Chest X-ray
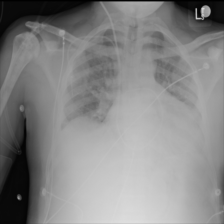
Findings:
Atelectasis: negative
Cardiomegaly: negative
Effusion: negative
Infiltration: negative
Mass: negative
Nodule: negative
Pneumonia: negative
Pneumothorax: negative
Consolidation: negative
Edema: negative
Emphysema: negative
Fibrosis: negative
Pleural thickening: negative
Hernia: negative